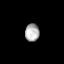
Tissue: lung
Cell type: Epithelial cells
Senescence score: 0.6699
Nuclear area (px): 242
Mean DAPI intensity: 177.566